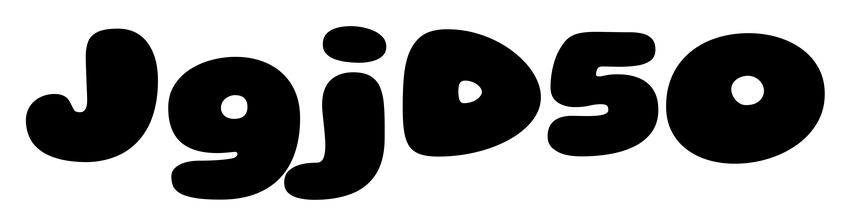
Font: Gluten_Black